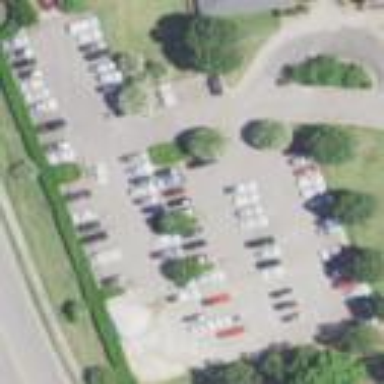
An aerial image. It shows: Parking area with asphalt surface.